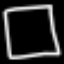
Label: square